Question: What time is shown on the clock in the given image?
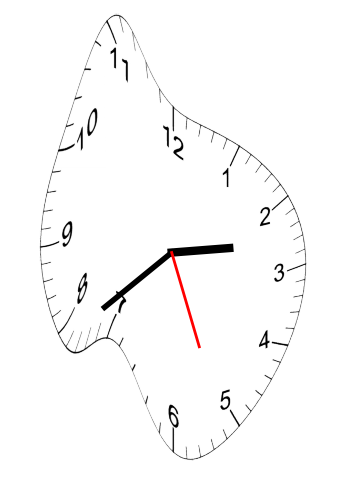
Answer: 02:38:26